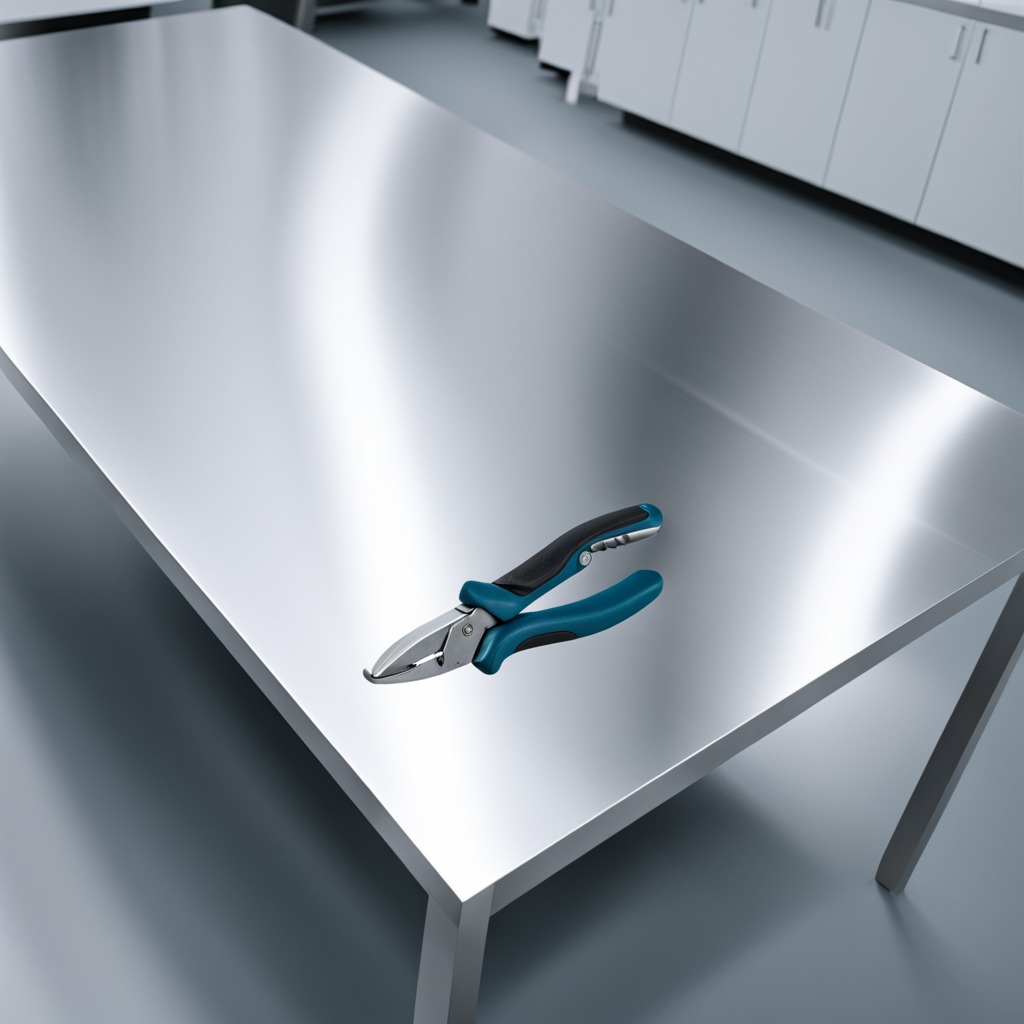
A plier is lying on the stainless steel table in a high-end prototyping lab.